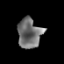
Tissue: prostate
Cell type: Endothelial cells
Senescence score: 0.3447
Nuclear area (px): 686
Mean DAPI intensity: 113.292